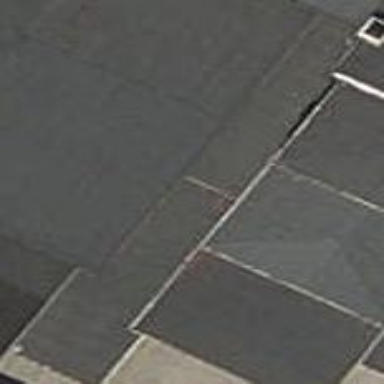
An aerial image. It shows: Building with roof made of grey roof tiles.